RGB frame:
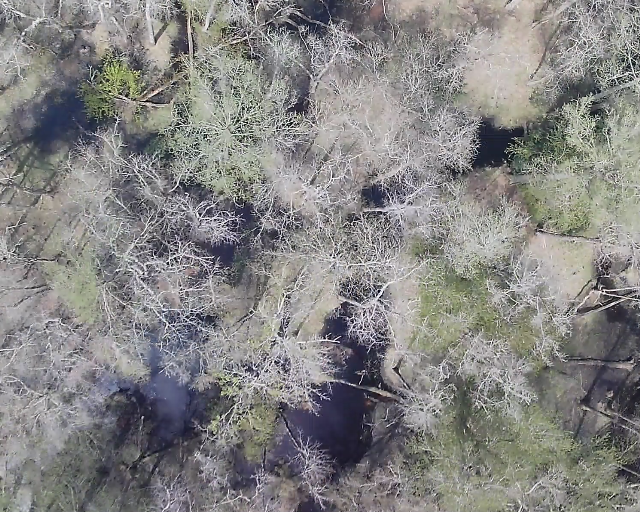
Thermal frame:
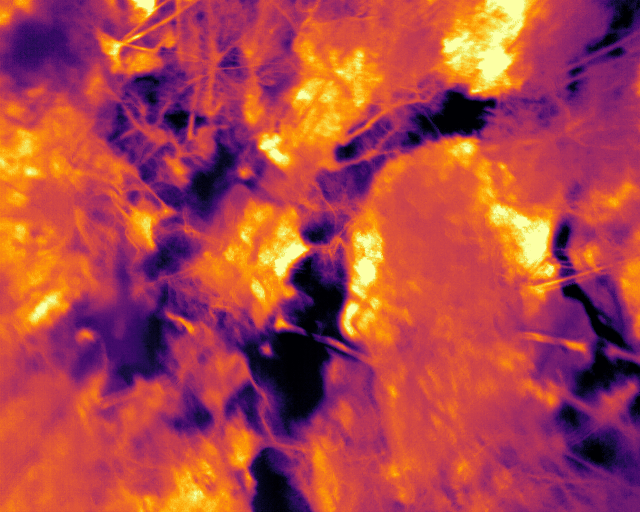
Captured: 2026-02-26 03:46:08
Pixels at or above 80 °C: 0 (fraction of frame: 0)